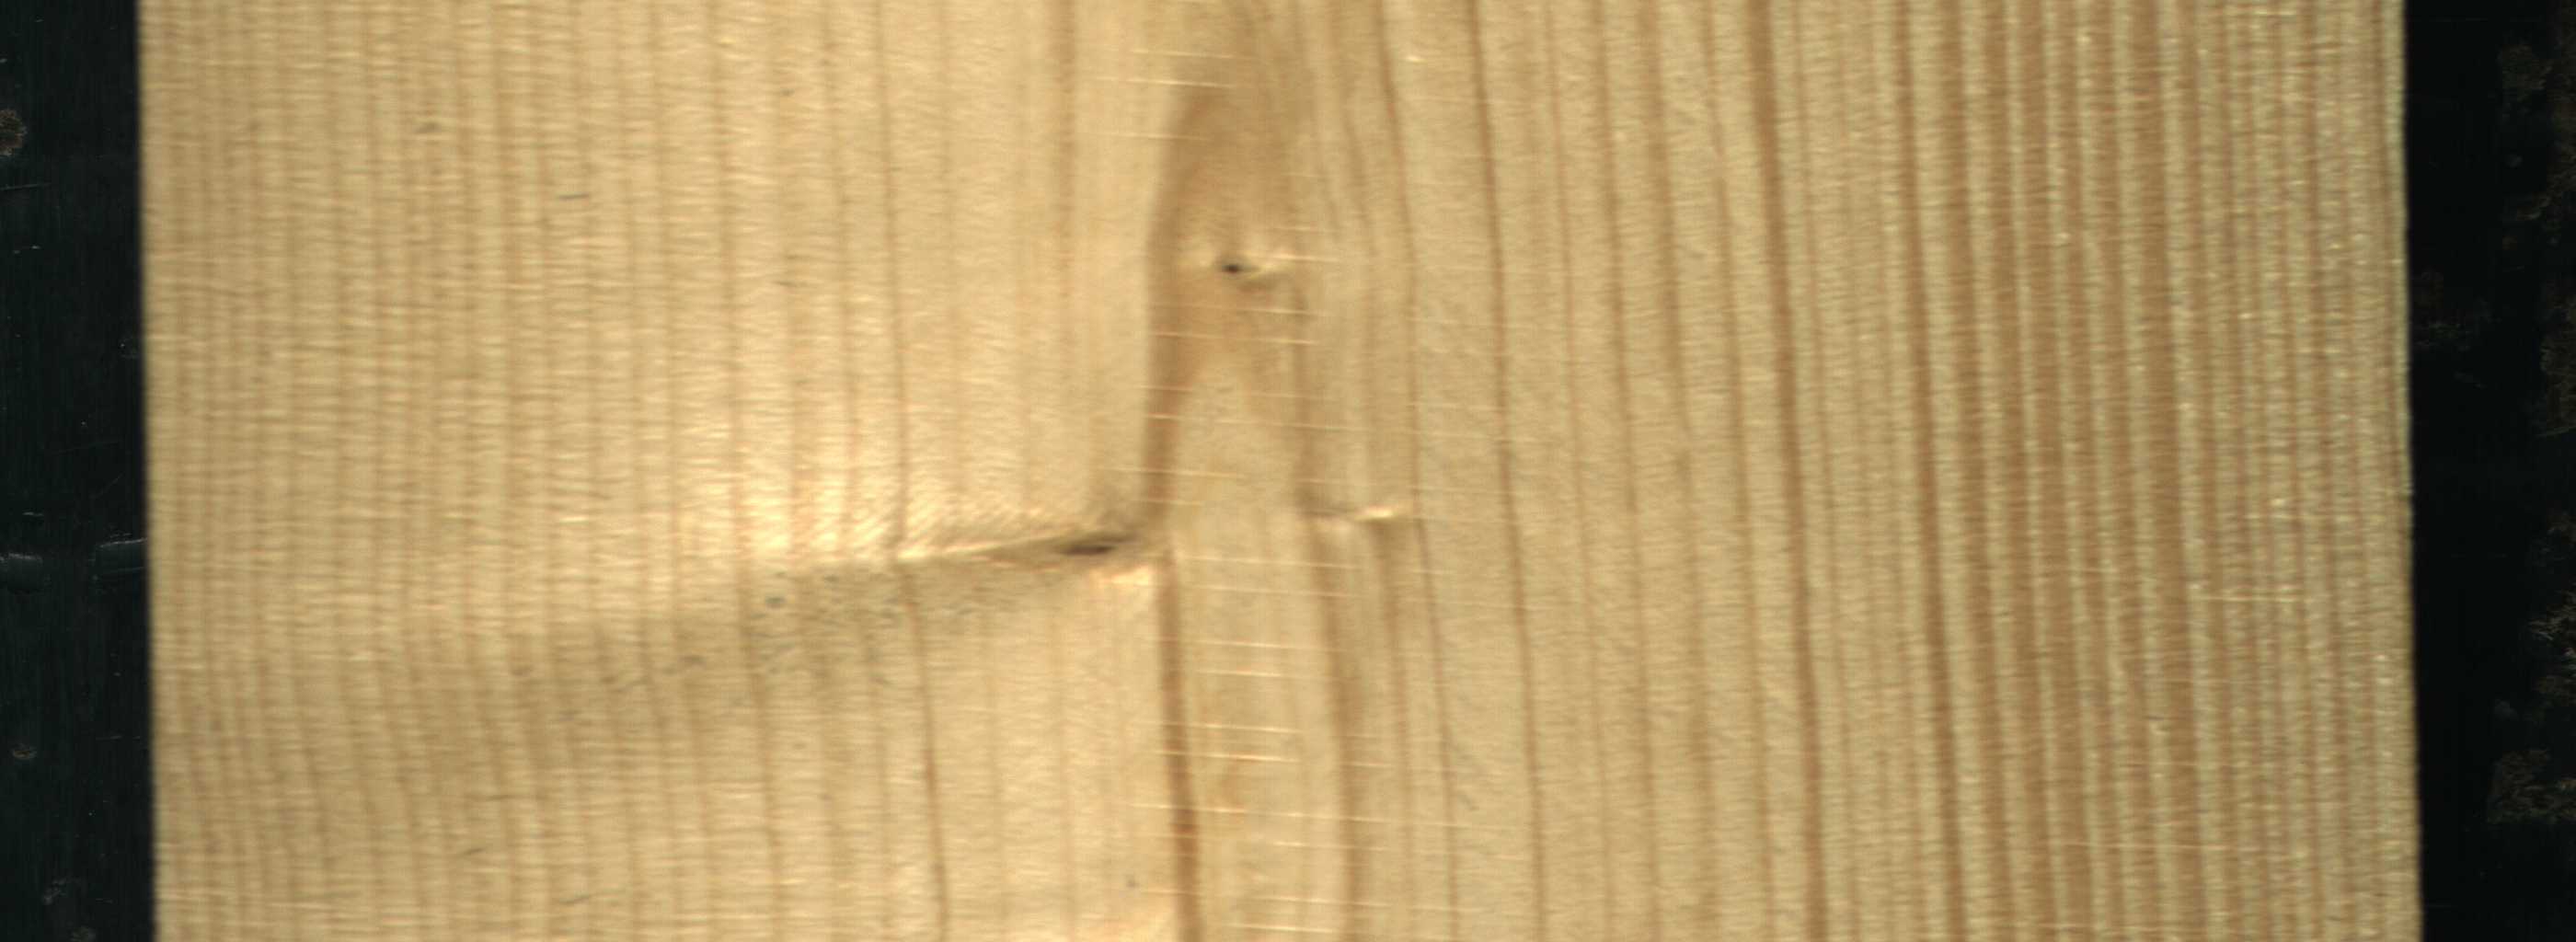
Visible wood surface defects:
Dead_Knot
Live_Knot